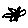
Label: bird